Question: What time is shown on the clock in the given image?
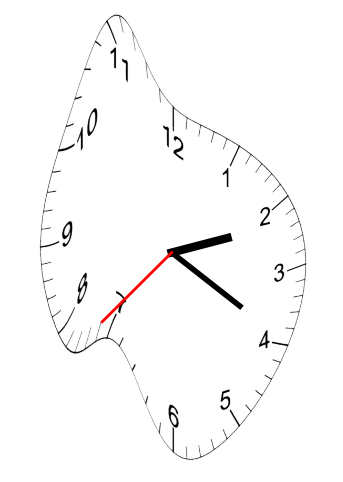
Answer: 02:19:37